Interaction volume radius: 5 \u00c5
Interaction volume height: 10 \u00c5
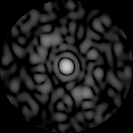
Disorder parameter: 0.7934